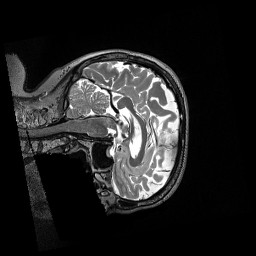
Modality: T2w
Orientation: sagittal
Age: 68
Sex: female
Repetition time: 3.2 s
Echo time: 0.563 s